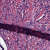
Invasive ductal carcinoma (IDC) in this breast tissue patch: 1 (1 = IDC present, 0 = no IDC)